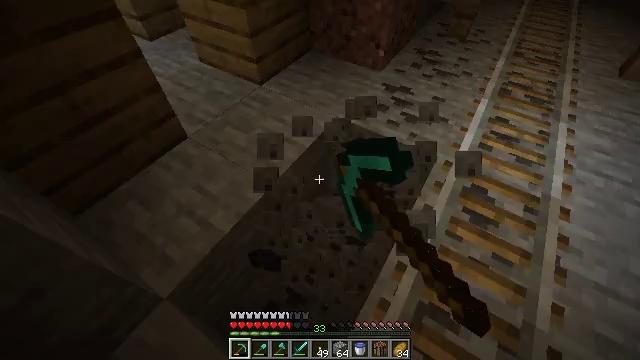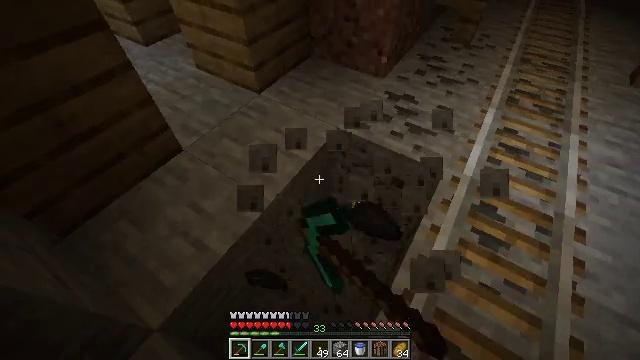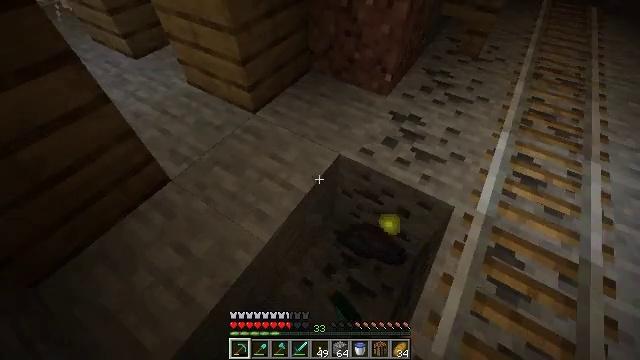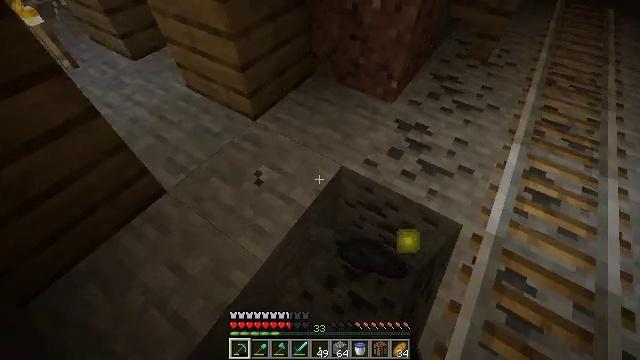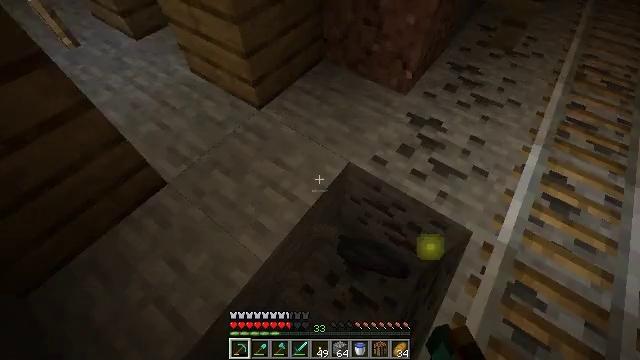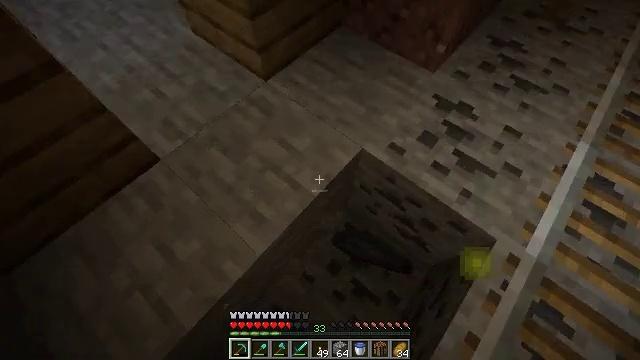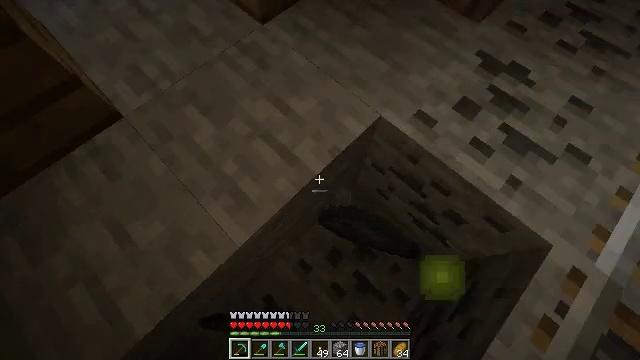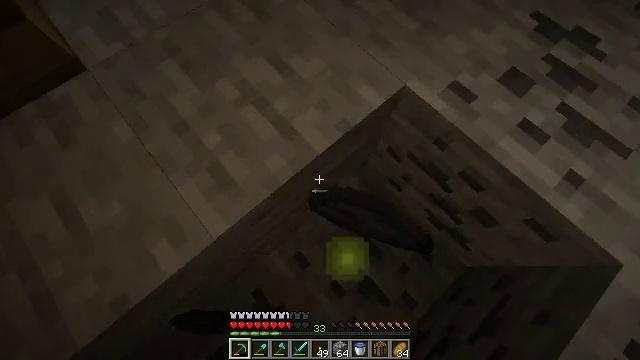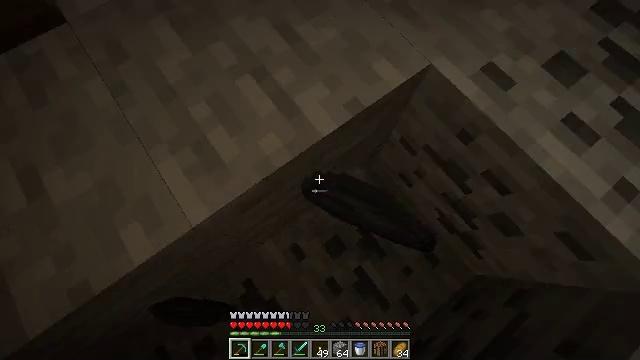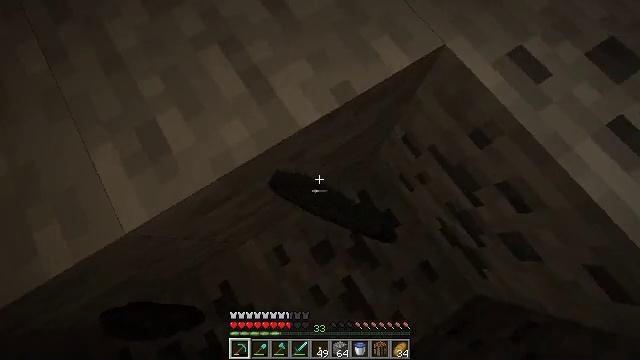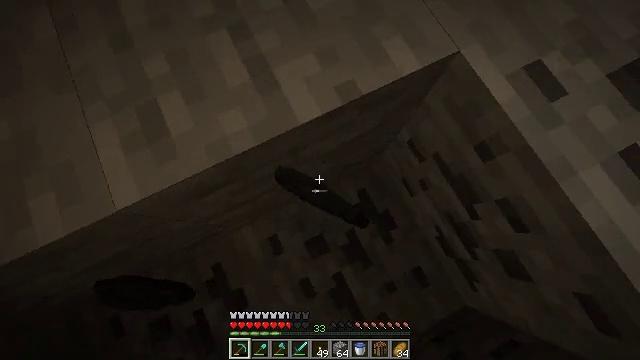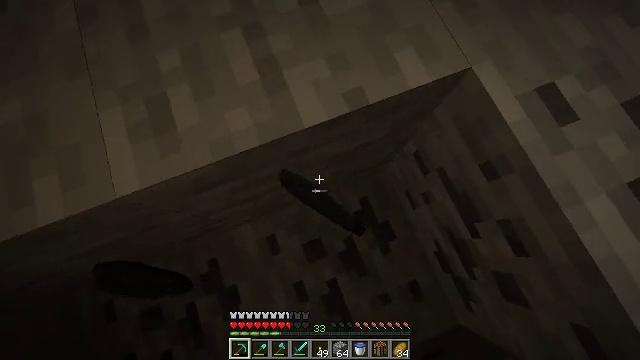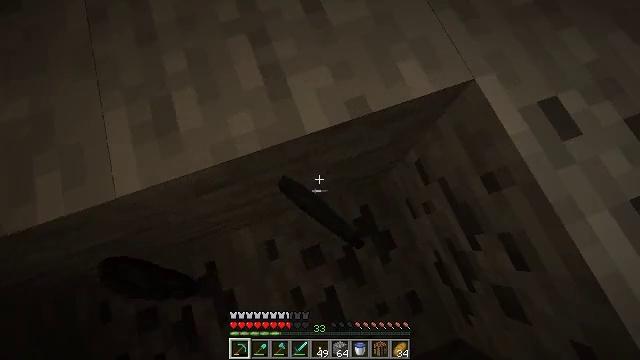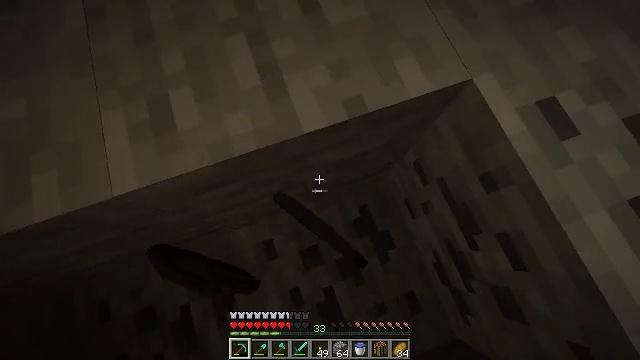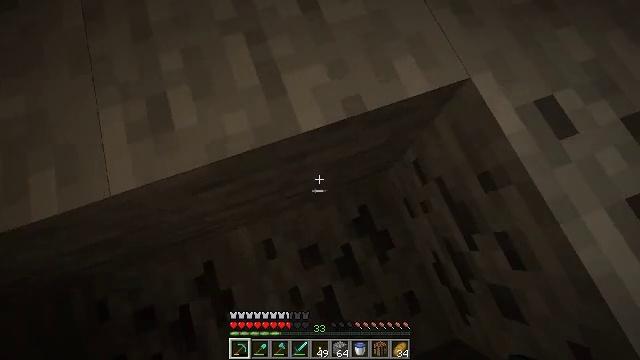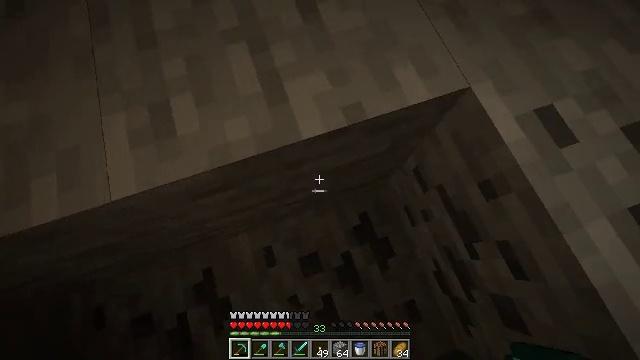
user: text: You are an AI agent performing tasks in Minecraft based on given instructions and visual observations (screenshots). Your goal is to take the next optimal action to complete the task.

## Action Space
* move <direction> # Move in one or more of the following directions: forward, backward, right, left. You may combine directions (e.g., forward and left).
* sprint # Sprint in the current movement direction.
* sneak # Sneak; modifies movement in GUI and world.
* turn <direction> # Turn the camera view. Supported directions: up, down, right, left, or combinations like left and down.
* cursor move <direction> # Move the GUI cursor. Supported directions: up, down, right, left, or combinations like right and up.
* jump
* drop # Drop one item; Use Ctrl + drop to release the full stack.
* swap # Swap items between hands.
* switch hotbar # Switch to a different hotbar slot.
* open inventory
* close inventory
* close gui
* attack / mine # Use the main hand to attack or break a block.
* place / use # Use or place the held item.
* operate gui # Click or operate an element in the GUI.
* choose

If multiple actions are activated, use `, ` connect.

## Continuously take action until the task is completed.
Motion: motion action
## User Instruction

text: Remove a carrot from the inventory.
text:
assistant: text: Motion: move forward, attack / mine
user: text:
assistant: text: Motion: move forward, attack / mine
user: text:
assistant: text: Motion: move forward, attack / mine
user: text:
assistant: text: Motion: move forward, turn left and down
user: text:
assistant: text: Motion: turn left and down
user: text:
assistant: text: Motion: turn left and down
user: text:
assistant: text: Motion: turn left and down
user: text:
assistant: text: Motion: turn left and down
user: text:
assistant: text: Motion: turn left and down
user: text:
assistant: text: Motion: turn left and down
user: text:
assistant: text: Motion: turn left
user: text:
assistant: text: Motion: turn left and up
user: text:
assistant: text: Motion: no_op
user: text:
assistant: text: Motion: no_op
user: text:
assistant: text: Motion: turn up
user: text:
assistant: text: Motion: turn left and up
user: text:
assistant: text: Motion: turn left and up
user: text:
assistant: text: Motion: turn left and up
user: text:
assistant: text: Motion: turn up
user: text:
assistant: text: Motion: turn right and up
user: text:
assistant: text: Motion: turn up
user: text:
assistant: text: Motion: no_op
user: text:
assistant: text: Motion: turn left and up
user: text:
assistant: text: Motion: turn left
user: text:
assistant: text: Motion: turn left
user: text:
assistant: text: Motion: turn left and up
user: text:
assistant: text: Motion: turn left and up
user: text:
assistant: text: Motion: turn left
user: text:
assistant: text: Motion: open inventory
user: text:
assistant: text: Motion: open inventory